Interaction volume radius: 5 \u00c5
Interaction volume height: 20 \u00c5
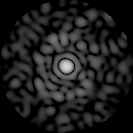
Disorder parameter: 0.8429